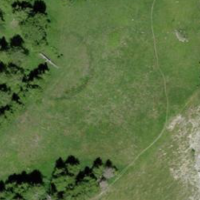
EUNIS habitat code: 31
Species observed at this site:
Euphorbia cyparissias